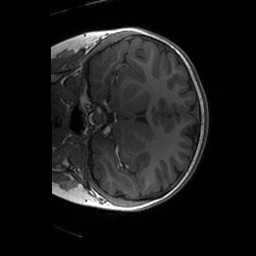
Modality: T1w
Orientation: coronal
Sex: female
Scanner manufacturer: siemens
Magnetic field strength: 3 T
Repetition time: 1.9 s
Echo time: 0.00243 s